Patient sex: M
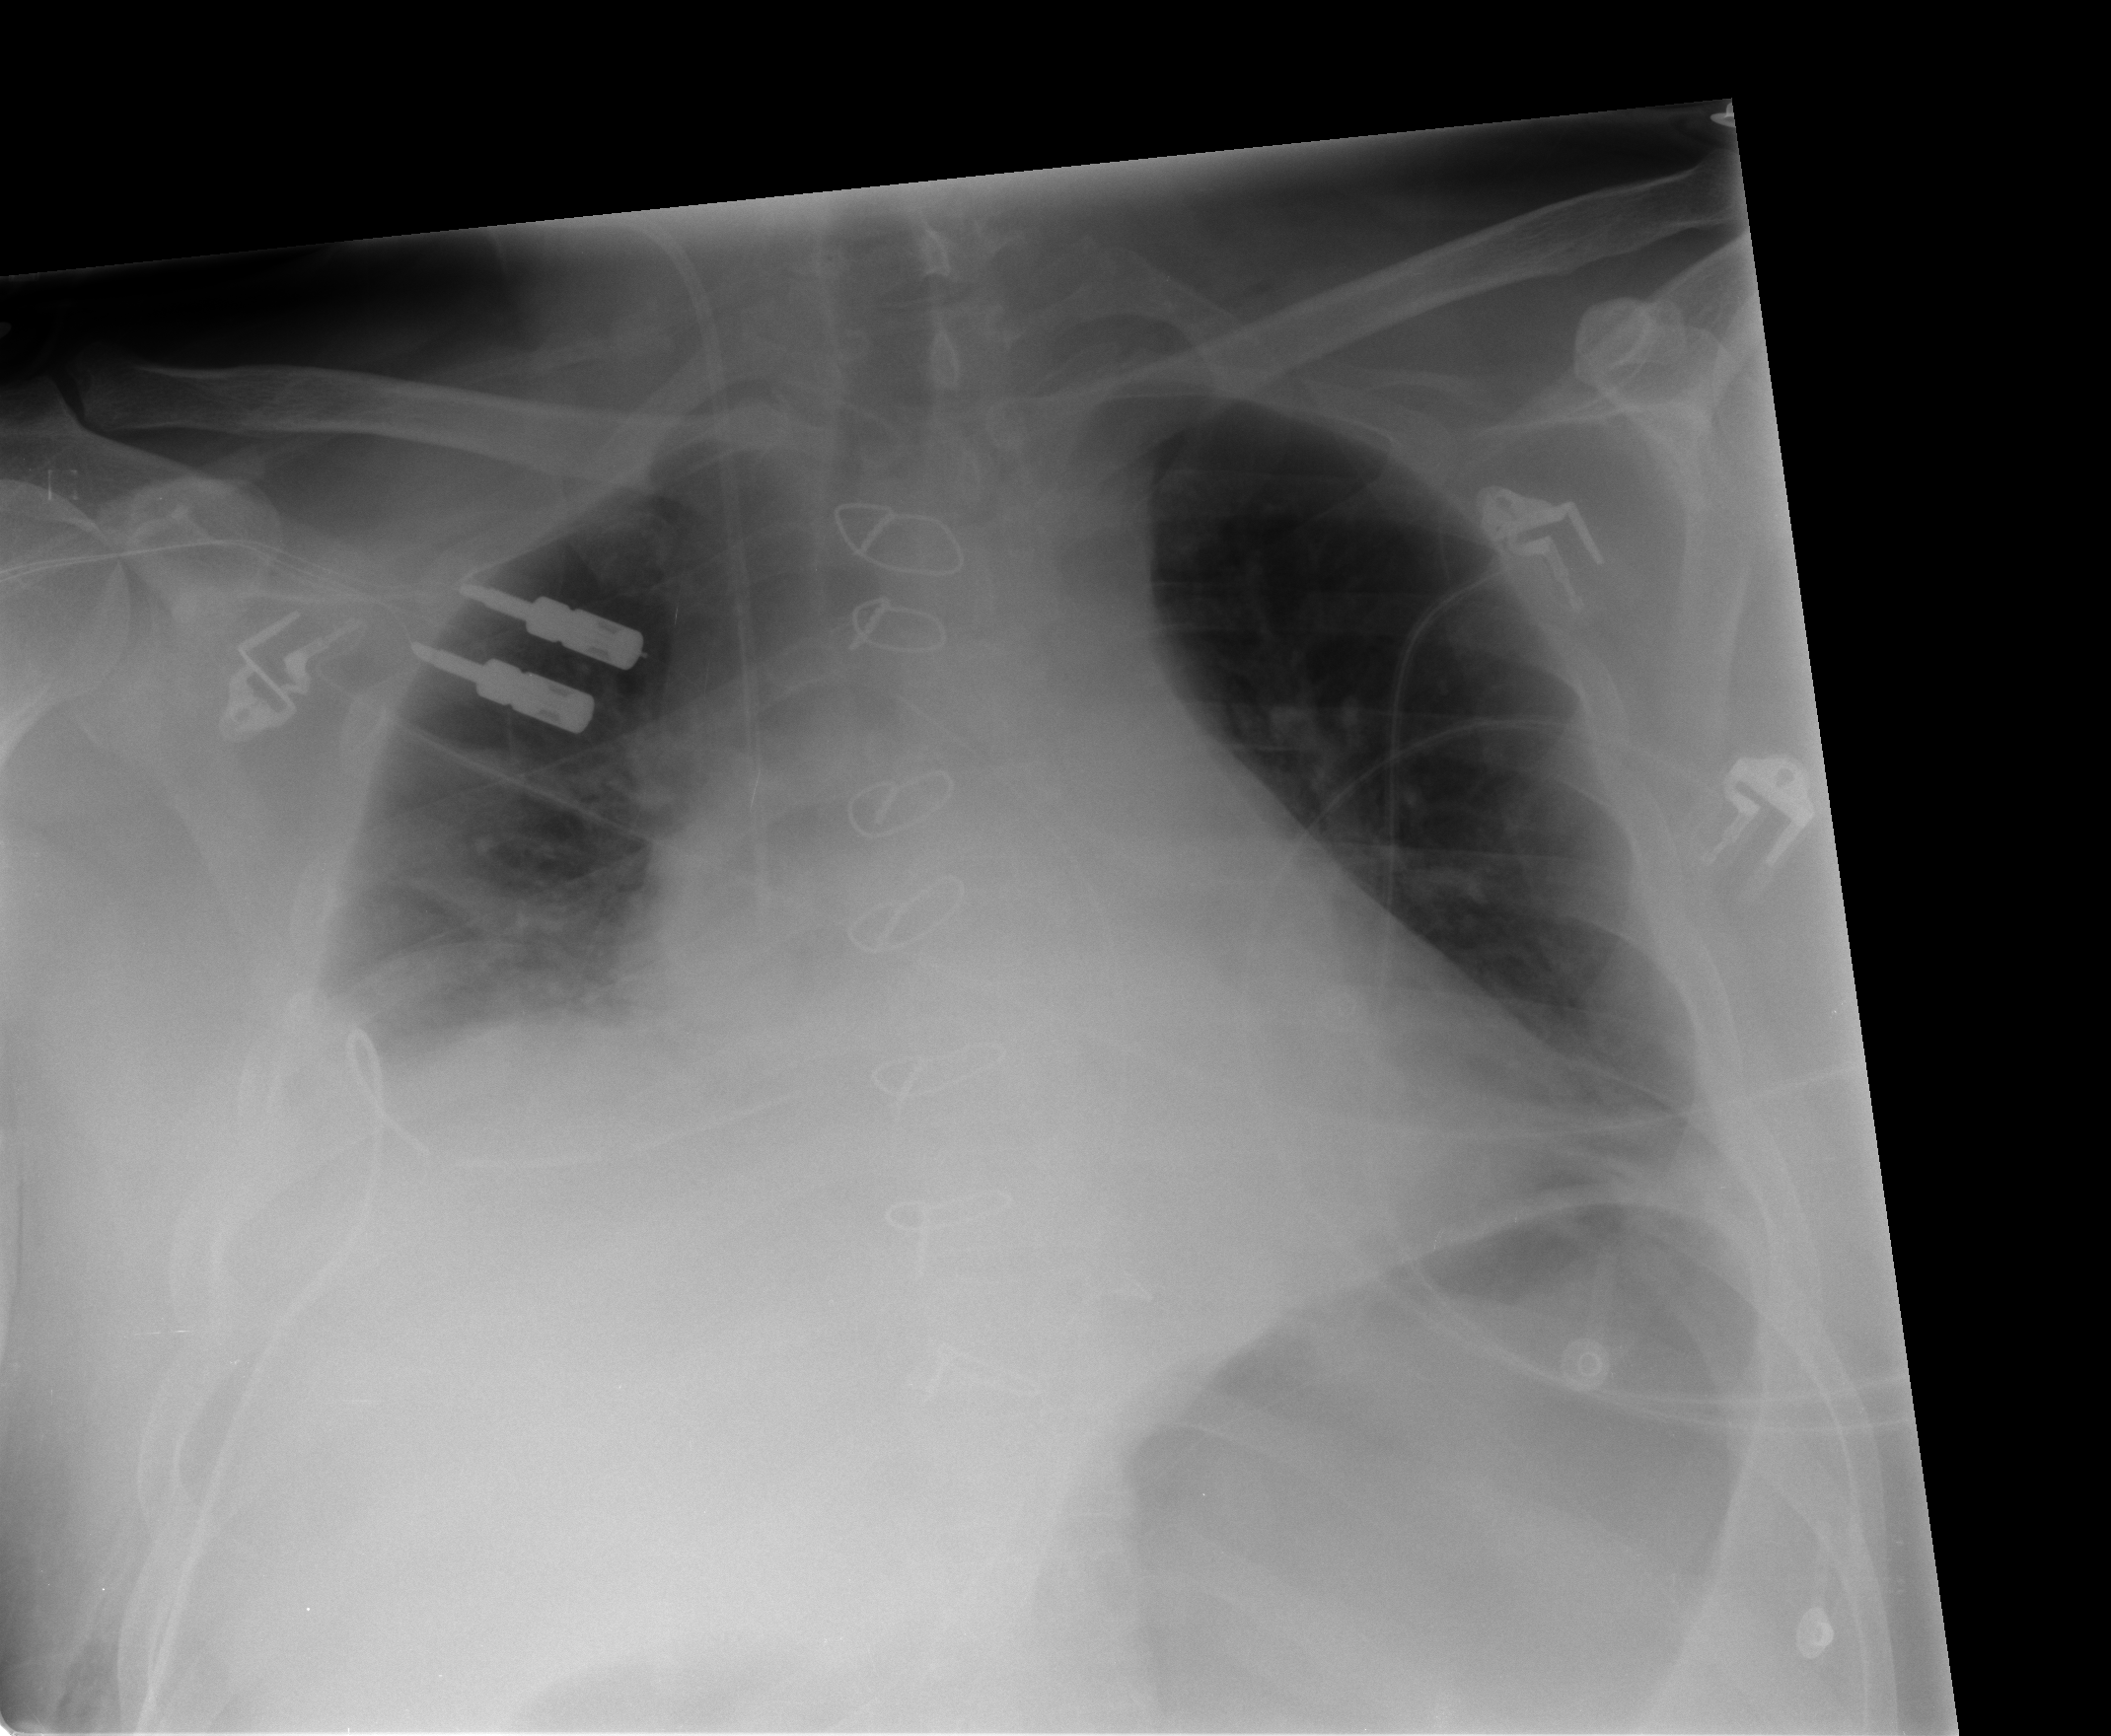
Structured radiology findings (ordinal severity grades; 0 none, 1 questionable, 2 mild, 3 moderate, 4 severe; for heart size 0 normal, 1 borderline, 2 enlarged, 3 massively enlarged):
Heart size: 0
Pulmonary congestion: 0
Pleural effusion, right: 2
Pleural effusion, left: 0
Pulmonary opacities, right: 0
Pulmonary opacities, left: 0
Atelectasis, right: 2
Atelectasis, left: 2